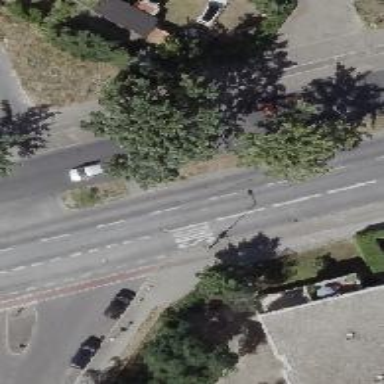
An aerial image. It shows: Secondary road with asphalt surface and cycle track on the right.